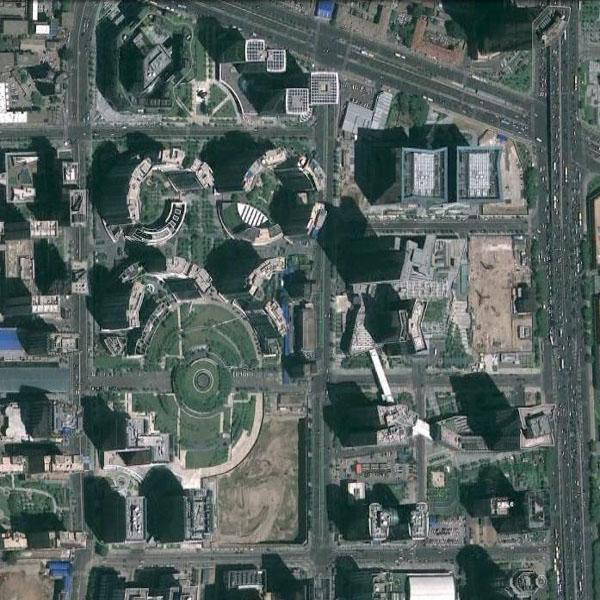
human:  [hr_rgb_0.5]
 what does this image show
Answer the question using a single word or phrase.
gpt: commercial